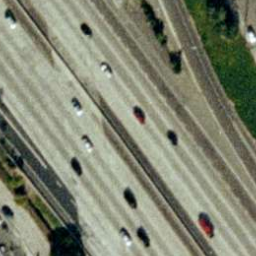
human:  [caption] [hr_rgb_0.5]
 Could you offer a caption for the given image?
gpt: Two straight freeways closed to each other with some cars on the roads .

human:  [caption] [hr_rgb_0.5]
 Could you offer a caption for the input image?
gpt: There are two straight freeways closed to each other .

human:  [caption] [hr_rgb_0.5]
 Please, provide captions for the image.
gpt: There are two straight freeways closed to each other with some cars on the roads .

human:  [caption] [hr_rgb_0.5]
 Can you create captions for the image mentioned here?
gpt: Some cars are on the freeways .

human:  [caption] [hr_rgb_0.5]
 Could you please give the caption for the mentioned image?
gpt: There are some cars are on the freeways .